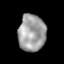
Tissue: lung
Cell type: Epithelial cells
Senescence score: 0.1399
Nuclear area (px): 975
Mean DAPI intensity: 160.728